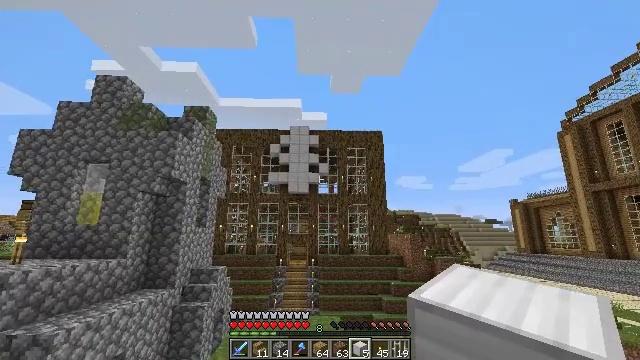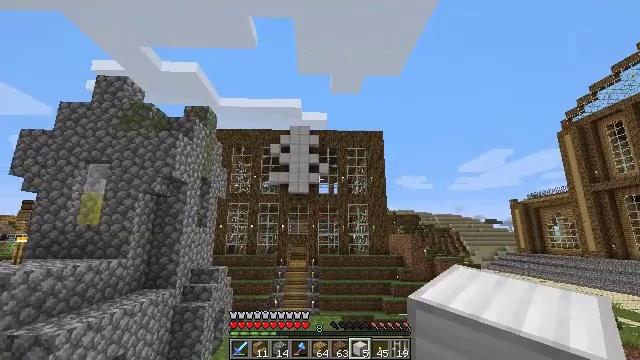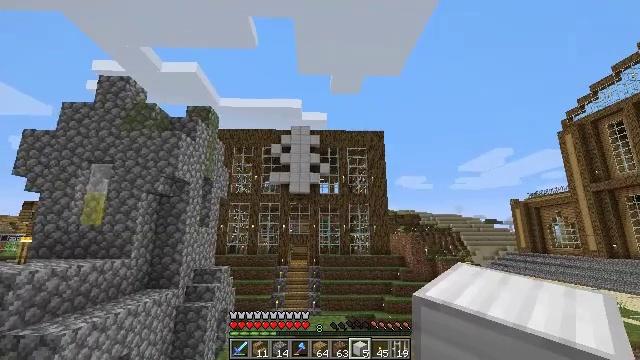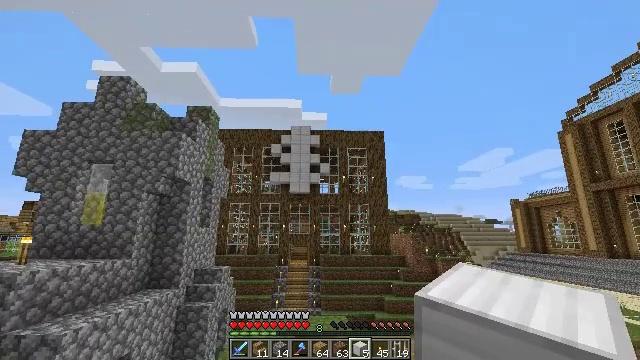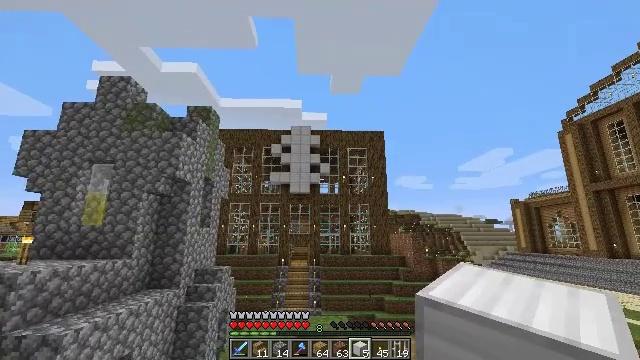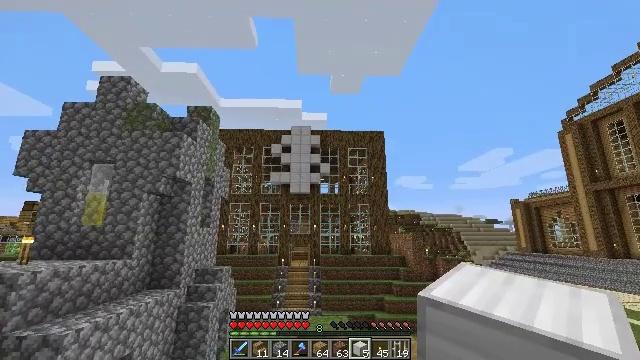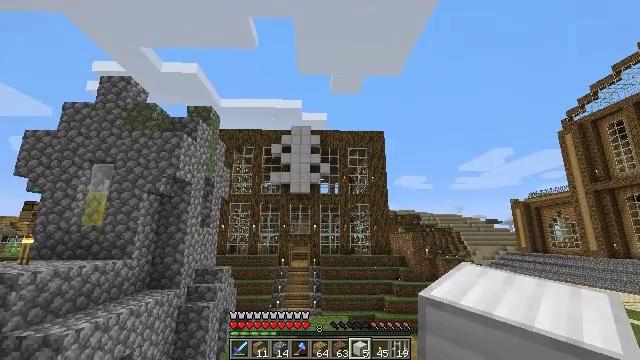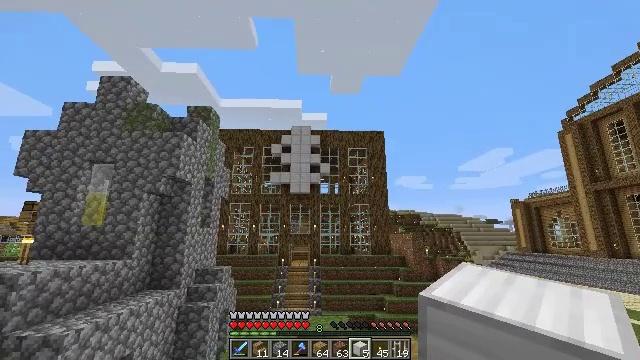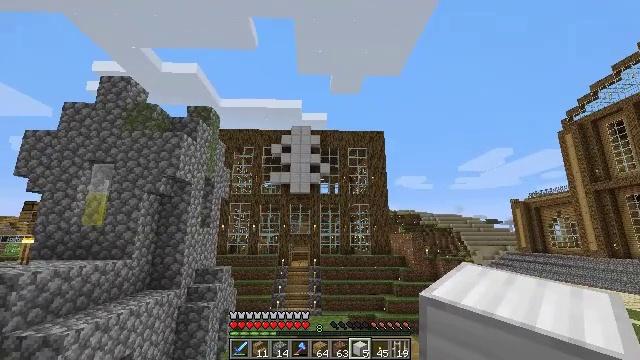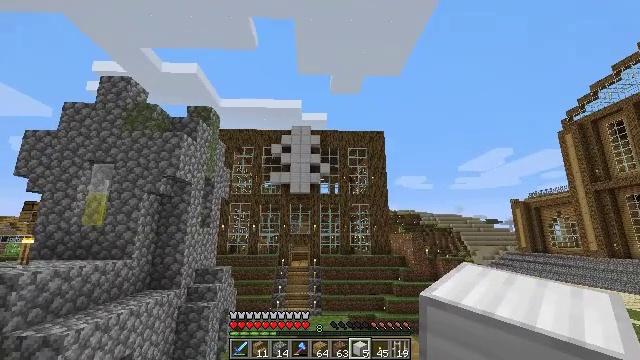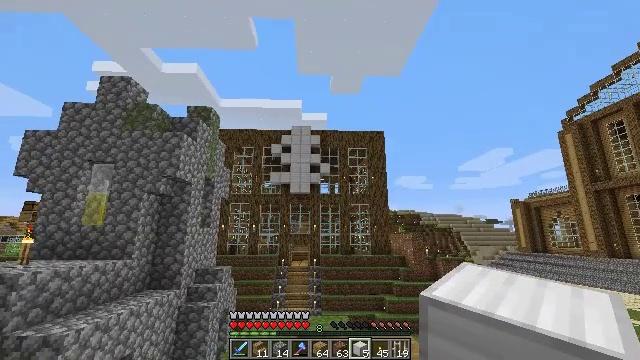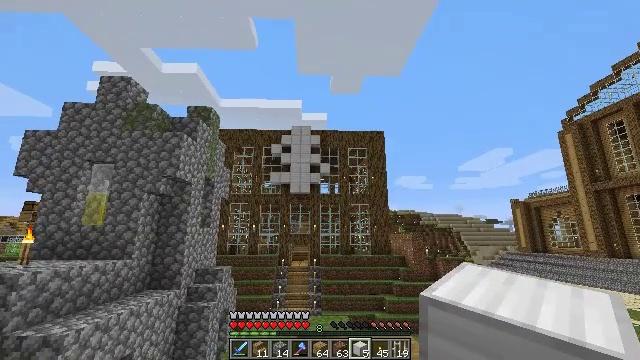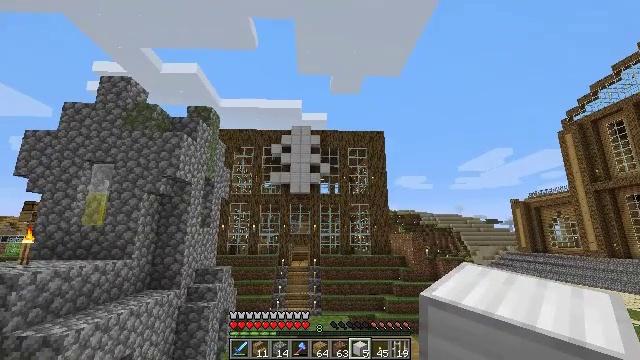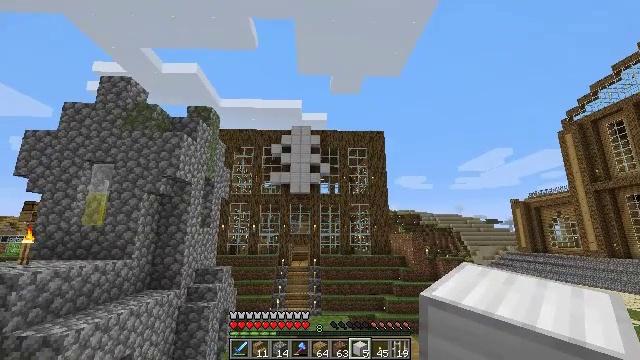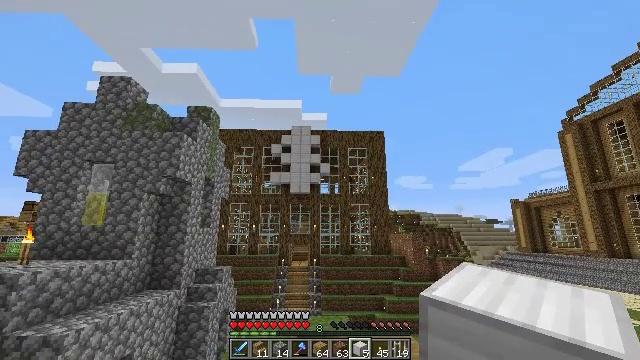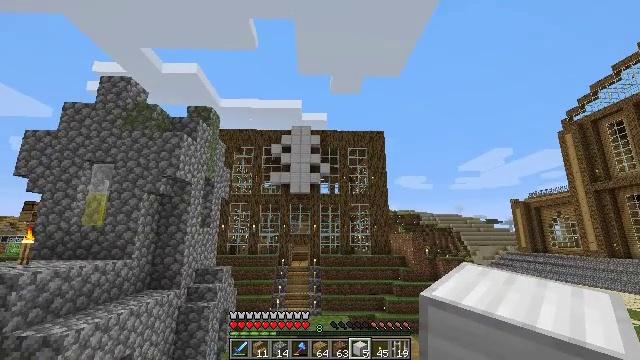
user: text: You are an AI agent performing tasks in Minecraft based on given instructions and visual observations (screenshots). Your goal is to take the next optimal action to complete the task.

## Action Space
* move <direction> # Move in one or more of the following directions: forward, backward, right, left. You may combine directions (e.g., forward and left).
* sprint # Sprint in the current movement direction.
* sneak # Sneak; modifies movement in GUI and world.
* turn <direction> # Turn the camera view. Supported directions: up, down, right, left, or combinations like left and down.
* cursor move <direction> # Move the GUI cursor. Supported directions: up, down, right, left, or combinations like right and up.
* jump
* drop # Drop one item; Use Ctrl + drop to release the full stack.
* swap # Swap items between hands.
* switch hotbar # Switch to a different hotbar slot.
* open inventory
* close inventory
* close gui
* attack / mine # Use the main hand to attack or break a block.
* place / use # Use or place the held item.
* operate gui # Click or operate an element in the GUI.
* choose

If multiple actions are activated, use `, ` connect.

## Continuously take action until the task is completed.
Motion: motion action
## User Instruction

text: Mine iron block from a structure.
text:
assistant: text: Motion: no_op
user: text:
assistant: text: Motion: no_op
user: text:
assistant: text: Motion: no_op
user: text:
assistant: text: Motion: no_op
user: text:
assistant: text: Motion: no_op
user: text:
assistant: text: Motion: no_op
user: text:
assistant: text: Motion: no_op
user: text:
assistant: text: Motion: no_op
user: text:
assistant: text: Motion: no_op
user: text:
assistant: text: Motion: no_op
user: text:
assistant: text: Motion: no_op
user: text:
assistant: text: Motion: no_op
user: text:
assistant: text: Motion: no_op
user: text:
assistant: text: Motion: no_op
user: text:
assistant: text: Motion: no_op
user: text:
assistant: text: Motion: no_op
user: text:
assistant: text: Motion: turn left and down
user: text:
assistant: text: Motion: turn left and down
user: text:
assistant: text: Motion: move forward, turn left and down
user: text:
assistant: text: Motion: move forward, turn left and down
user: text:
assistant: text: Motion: move forward, turn left and down
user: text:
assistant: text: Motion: move forward, turn left and down
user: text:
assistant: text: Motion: move forward, turn left and down
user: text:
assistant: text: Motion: move forward, turn left and down
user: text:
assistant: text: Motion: move forward, sprint, turn left and down
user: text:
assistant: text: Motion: move forward, sprint, turn down
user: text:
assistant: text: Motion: move forward, sprint, turn right
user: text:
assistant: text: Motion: move forward, sprint, turn right
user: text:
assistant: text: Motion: move forward
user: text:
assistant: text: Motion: move forward